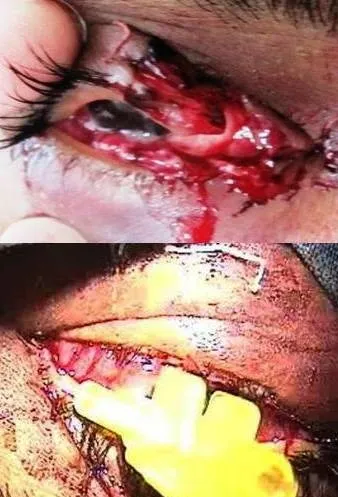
Proximal and distal ends of lacrimal canaliculi.
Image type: medical_photograph (other_medical_photograph)